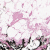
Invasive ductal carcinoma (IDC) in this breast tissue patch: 0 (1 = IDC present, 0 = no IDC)